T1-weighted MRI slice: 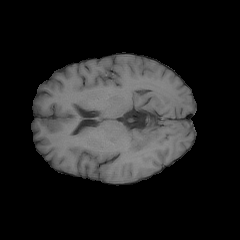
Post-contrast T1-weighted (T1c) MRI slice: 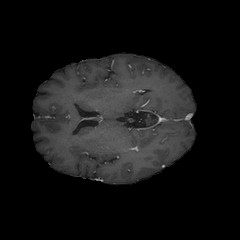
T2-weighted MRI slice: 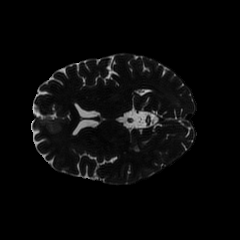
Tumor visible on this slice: yes